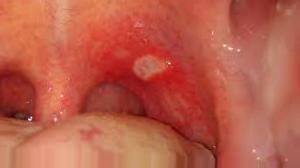
Condition: Mouth Ulcer